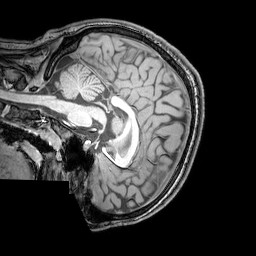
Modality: T1w
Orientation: sagittal
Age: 20
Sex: male
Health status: healthy
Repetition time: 0.081 s
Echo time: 0.037 s